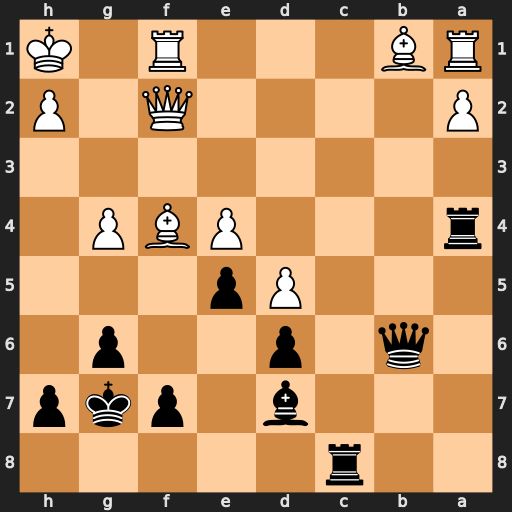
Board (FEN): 2r5/3b1pkp/1q1p2p1/3Pp3/r3PBP1/8/P4Q1P/RB3R1K
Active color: b
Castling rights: -
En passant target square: -
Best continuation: Qxf2 Rxf2 exf4